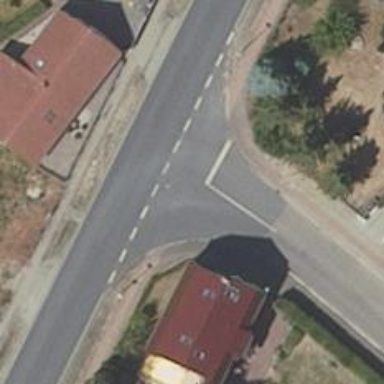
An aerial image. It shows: Road with stop sign.